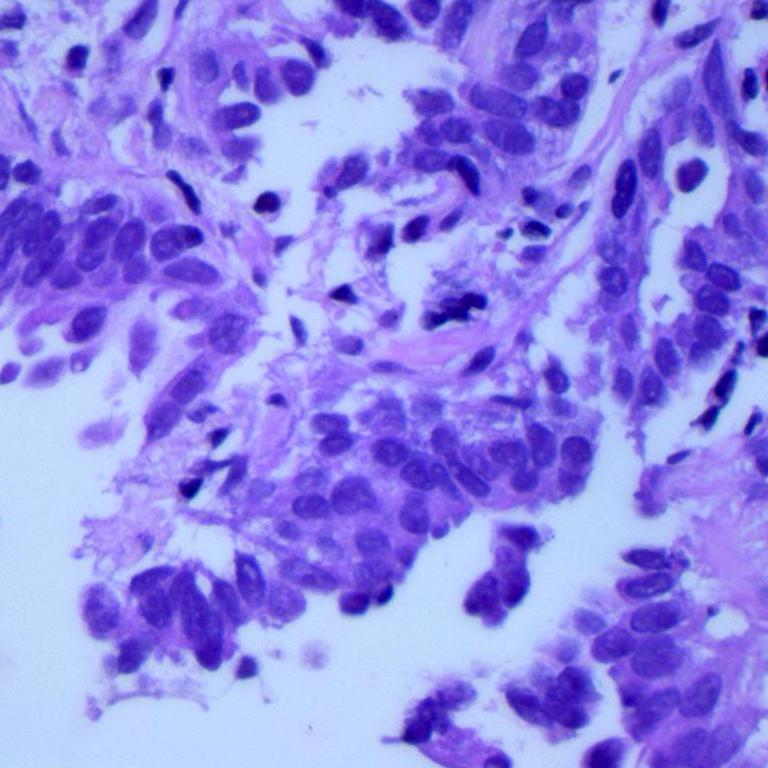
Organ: lung
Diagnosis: adenocarcinomas